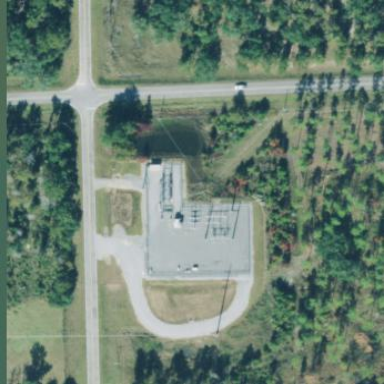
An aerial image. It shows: Distribution level power substation surrounded by fence.